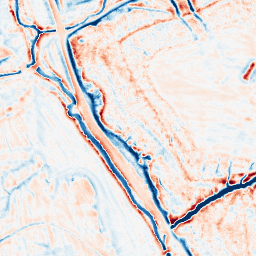
Category: edge_preserving
Decomposition family: bilateral
Decomposition parameters: d: 15
sigma_color: 75
sigma_space: 50
Upsampling method: quartic
Upsampling parameters: scale: 4
Upsampling scale: 4